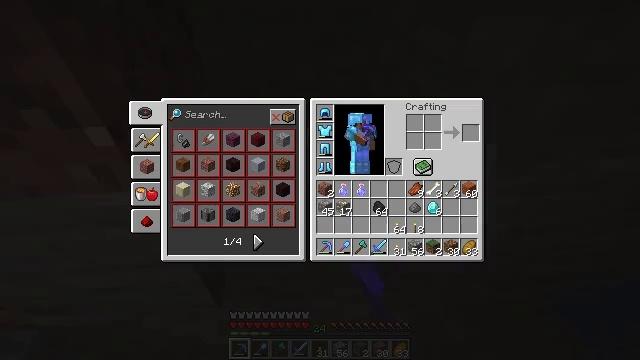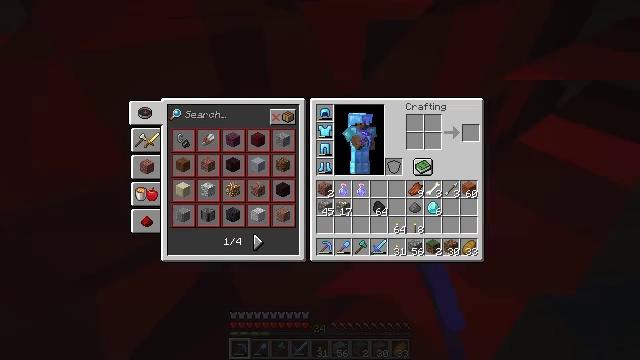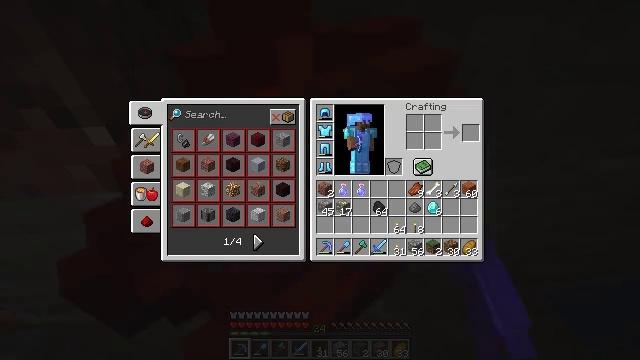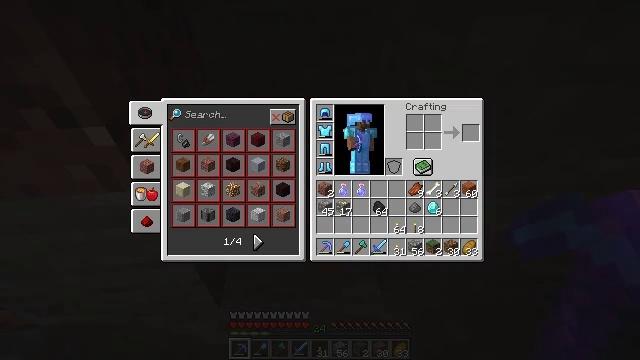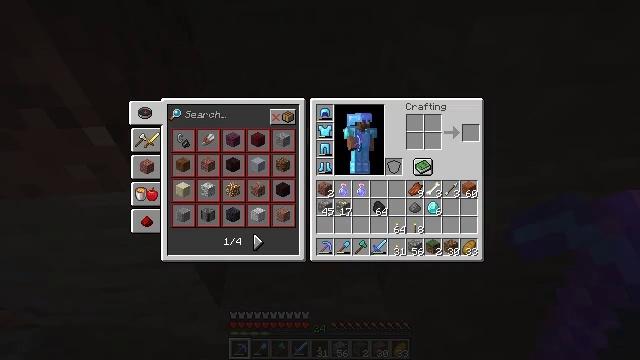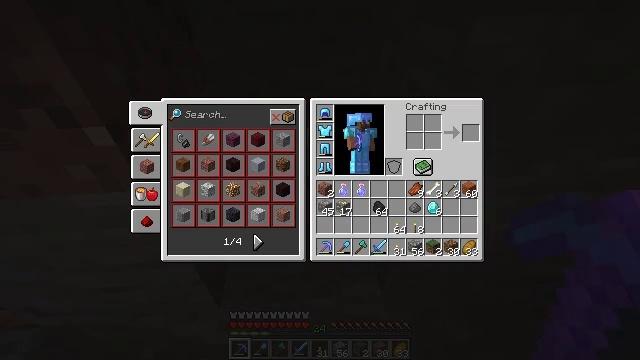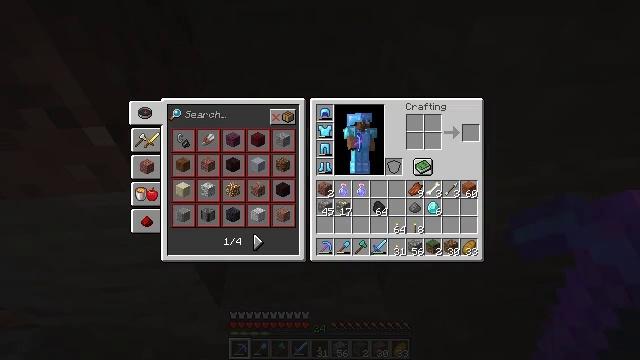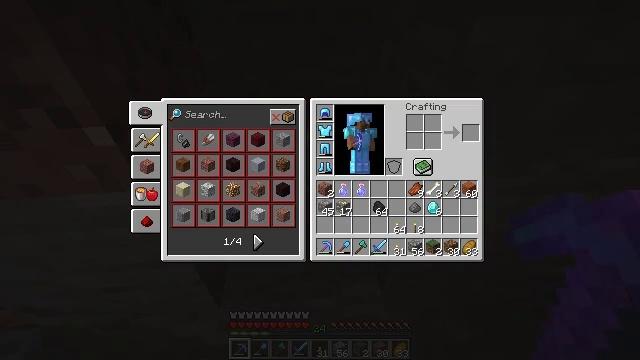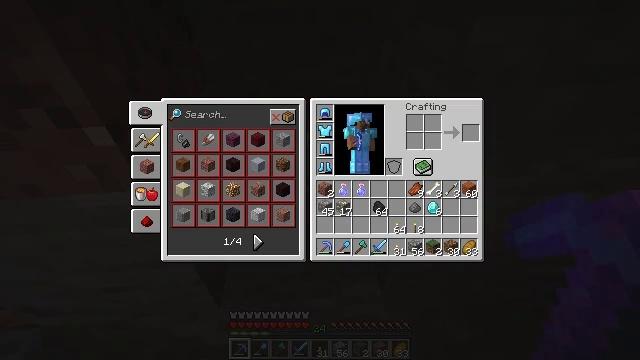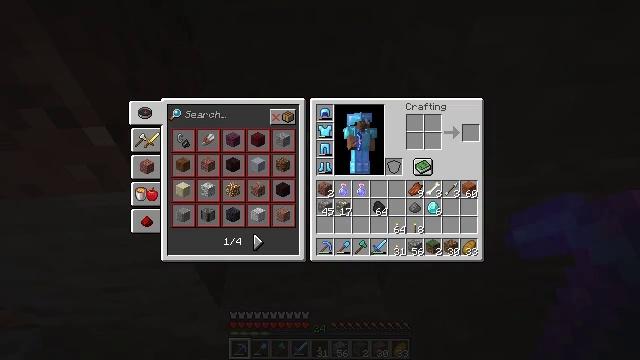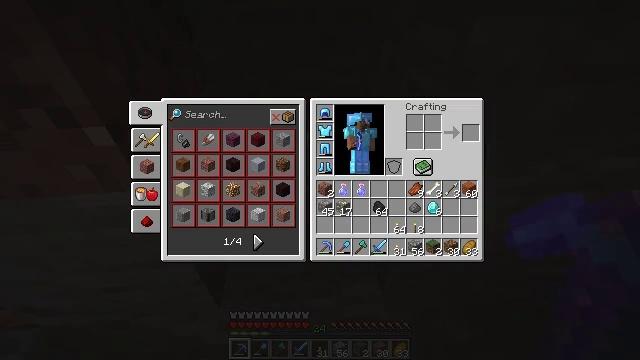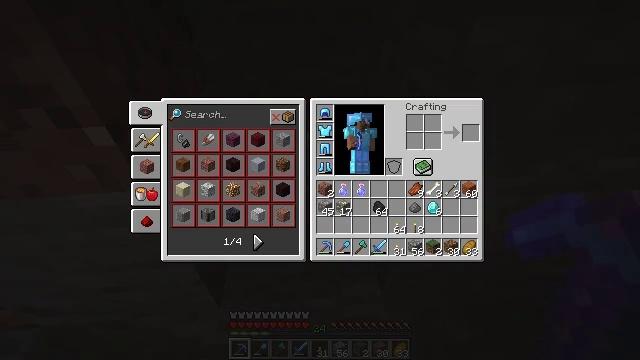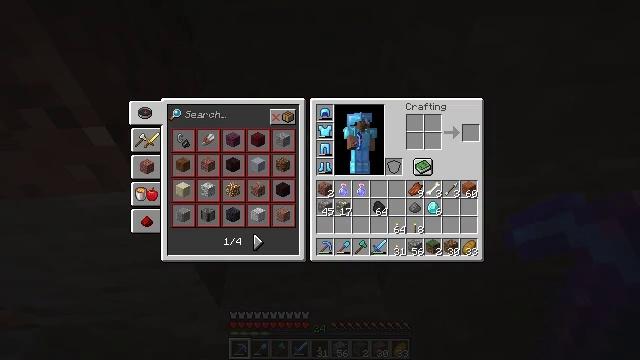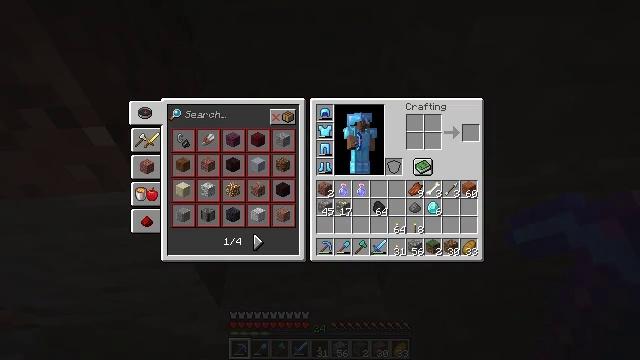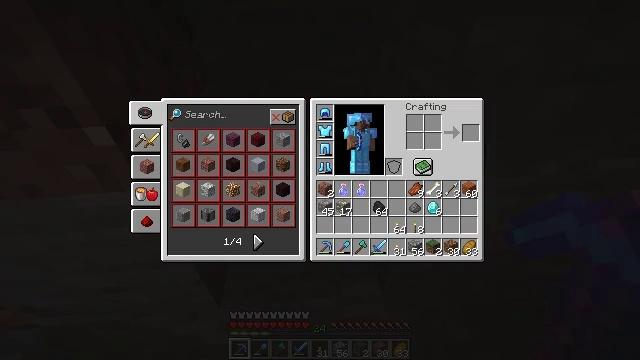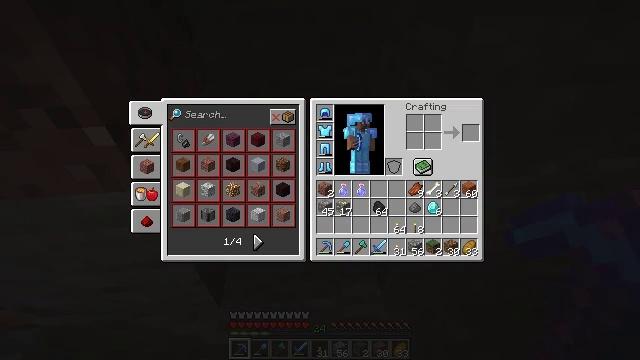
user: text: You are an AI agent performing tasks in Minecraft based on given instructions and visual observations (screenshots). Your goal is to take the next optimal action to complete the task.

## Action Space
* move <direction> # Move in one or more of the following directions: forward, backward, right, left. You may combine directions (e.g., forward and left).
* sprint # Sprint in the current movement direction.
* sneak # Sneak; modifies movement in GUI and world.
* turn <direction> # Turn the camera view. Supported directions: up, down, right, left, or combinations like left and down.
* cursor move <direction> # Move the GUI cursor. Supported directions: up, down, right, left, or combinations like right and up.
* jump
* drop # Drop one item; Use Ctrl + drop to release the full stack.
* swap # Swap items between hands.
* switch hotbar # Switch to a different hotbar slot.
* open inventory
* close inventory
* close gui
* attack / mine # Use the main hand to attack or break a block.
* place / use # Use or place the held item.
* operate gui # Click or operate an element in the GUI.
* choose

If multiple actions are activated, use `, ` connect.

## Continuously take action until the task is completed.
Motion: motion action
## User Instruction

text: Drop a grass block.
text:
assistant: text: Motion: cursor move up, open gui
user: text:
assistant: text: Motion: no_op
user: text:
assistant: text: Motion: no_op
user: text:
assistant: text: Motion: no_op
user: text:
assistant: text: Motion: no_op
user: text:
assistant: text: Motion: no_op
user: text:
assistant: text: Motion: no_op
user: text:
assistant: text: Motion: no_op
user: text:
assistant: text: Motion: no_op
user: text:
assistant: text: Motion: no_op
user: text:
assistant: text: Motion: no_op
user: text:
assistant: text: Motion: no_op
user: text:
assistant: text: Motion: no_op
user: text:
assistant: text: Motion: no_op
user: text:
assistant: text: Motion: no_op
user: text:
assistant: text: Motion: cursor move down
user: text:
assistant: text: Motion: cursor move down
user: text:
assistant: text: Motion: cursor move down
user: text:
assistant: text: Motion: cursor move left and down
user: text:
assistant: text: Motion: cursor move left and down
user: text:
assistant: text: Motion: cursor move left and down
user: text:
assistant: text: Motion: cursor move left and down
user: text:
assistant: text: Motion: no_op
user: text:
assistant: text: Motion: no_op
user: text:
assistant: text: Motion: no_op
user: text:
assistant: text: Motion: no_op
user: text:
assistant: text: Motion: no_op
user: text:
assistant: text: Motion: no_op
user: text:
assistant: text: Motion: no_op
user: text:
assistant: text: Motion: no_op